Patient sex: F
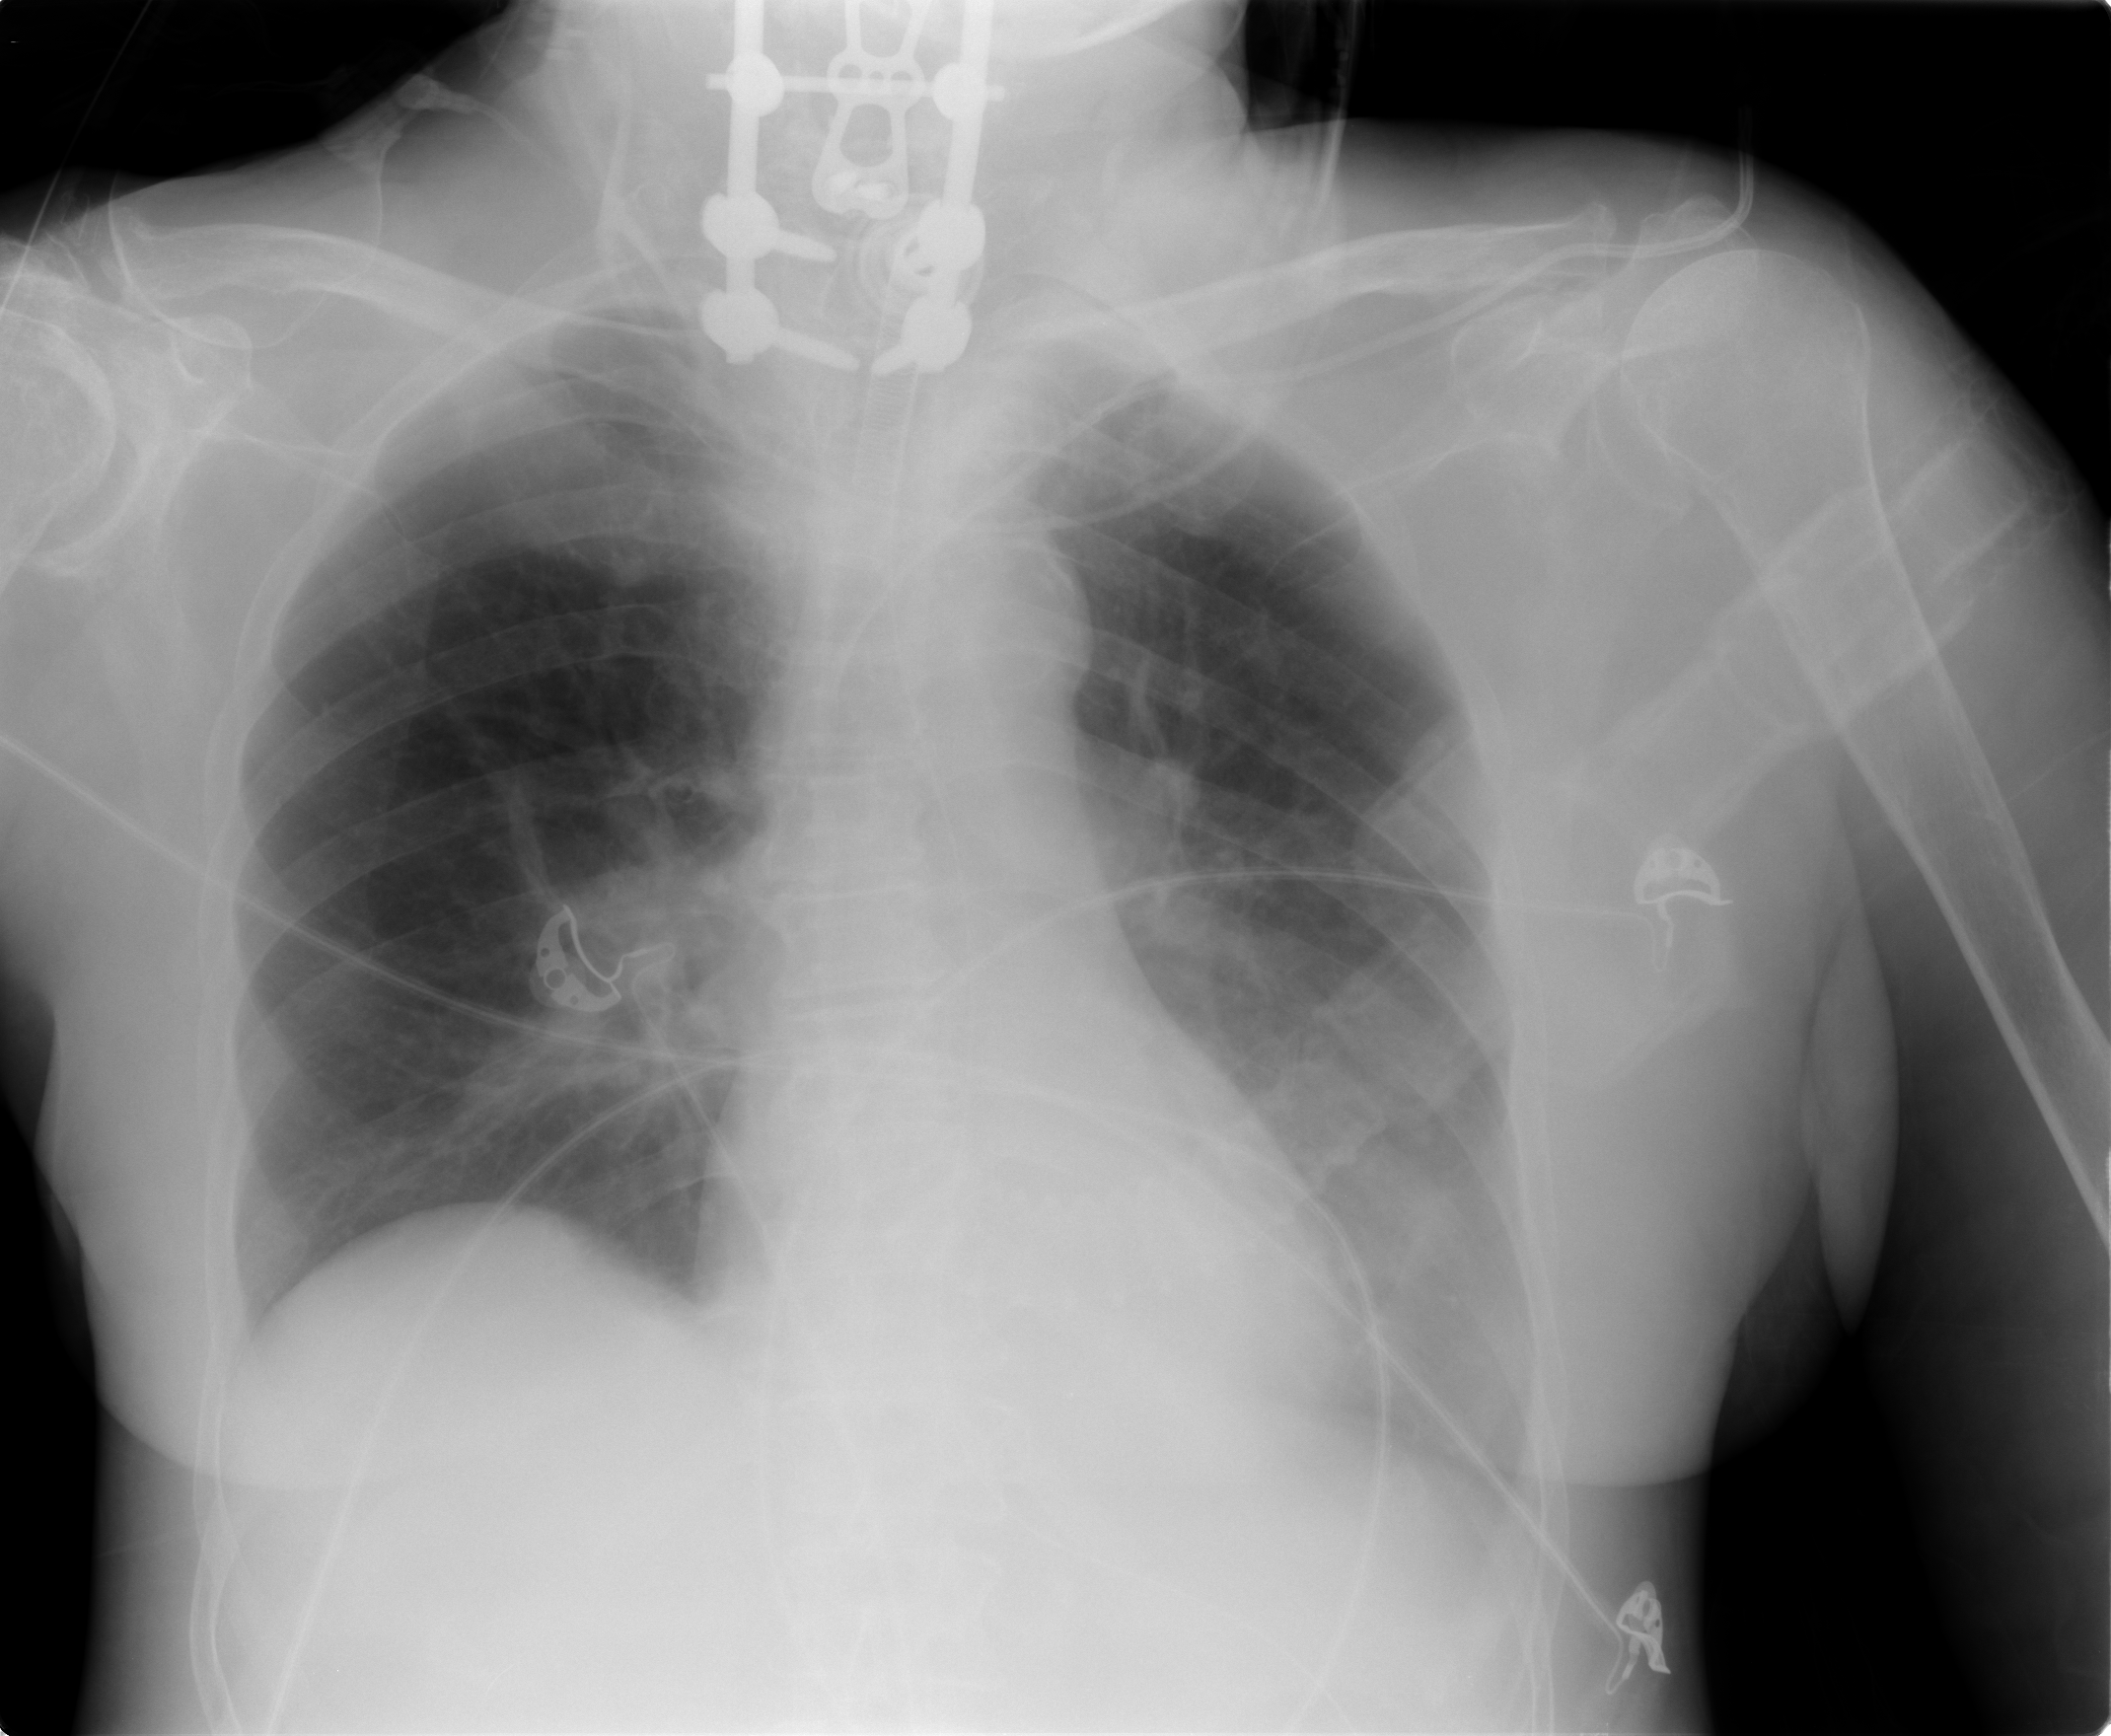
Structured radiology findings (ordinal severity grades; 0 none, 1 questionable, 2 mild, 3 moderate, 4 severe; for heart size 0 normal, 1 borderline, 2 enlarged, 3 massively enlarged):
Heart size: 0
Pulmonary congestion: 0
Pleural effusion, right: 0
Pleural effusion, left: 2
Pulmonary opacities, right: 0
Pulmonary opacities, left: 0
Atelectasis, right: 0
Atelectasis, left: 0